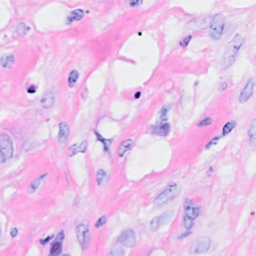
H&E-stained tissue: Breast